Question: I want to achieve an effect like this one:

Anybody has an idea on how to draw such a line on a Canvas?
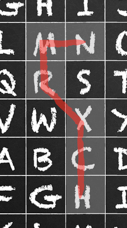
Answer: getting a little closer:
'''
chalkPaint = new Paint();
chalkPaint.setStyle(Style.STROKE);
chalkPaint.setStrokeWidth(12);
Bitmap chalkShader = ((BitmapDrawable)context.getResources().getDrawable(R.drawable.chalk_texture)).getBitmap();
chalkPaint.setShader(new BitmapShader(chalkShader, Shader.TileMode.REPEAT, Shader.TileMode.REPEAT));
'''
this paints a texture with a chalk effect:

now I "just" need the irregular border... still trying...